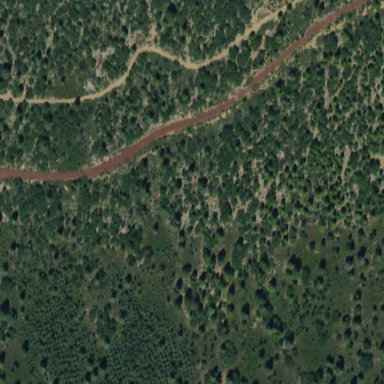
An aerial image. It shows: Forest area.